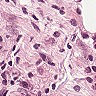
Metastatic tissue present: yes